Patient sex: M
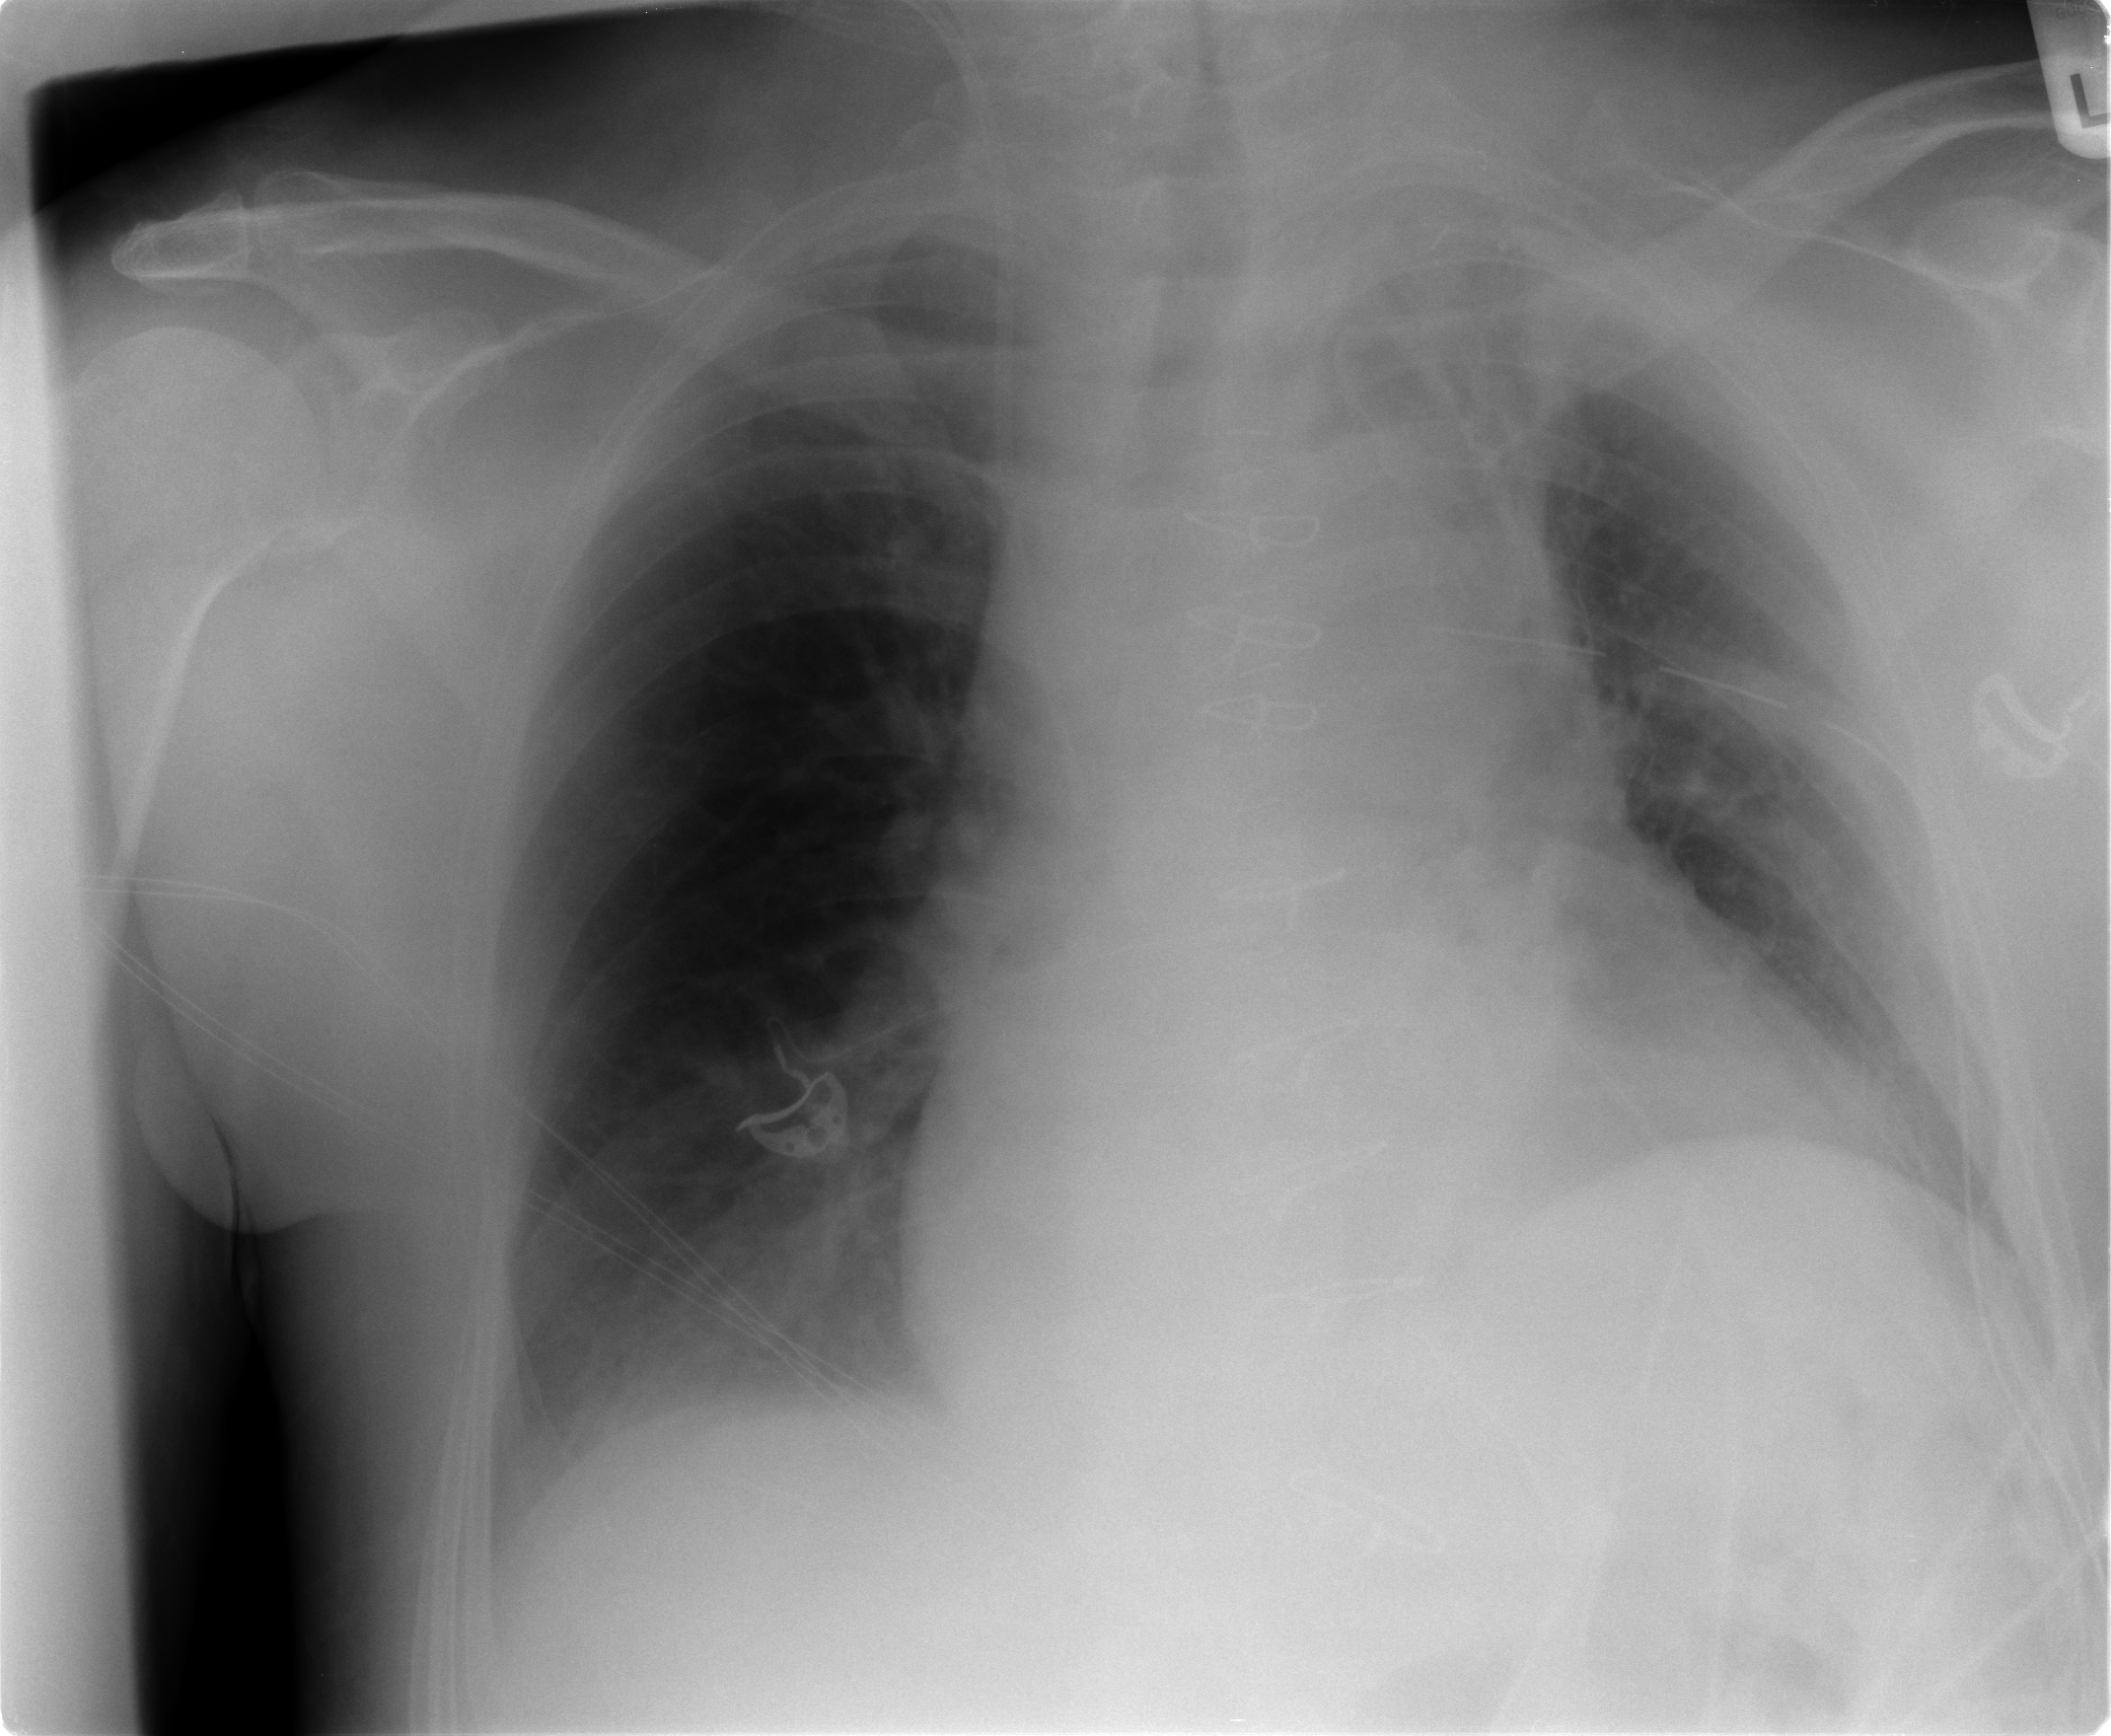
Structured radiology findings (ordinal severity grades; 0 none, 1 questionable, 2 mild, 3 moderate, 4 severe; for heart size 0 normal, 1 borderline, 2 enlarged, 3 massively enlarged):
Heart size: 2
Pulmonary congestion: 1
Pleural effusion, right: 1
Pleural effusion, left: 0
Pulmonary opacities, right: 0
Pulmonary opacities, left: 0
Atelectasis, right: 2
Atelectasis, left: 2